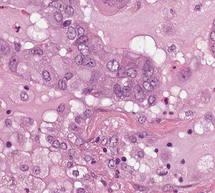
Tumor epithelial tissue: yes
Tumor-associated stroma tissue: yes
Normal tissue: no